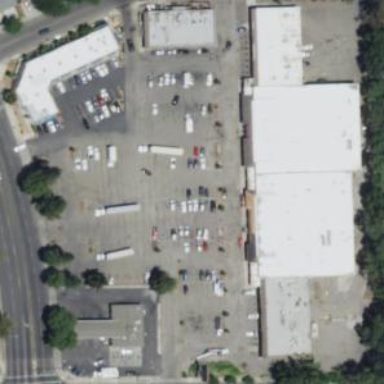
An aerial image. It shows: Commercial area.